Question: I'm using Aptana 3. I'm selecting some fragment of code ('innerHTML') and I want search for it in files using shortcut 'Ctrl+H'. But then some tooltip is showing, and I have to press '2' key to get search dialog. How turn it off? I want seach dialog just after 'Ctrl + H'.

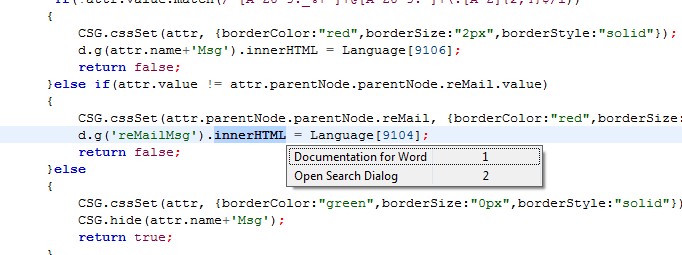
Answer: It's because a javascript ruble command 'Documentation for Word' is bound to Ctrl+H and so is the Eclipse 'Open Search Dialog'. You can try changing one of the two bindings:
For Open Search Dialog, go to Preferences > General > Keys and change the binding.
For the ruble command, you'd need to pull down a copy of the bundle and edit the command's binding. Commands > Javascript > Edit this Bundle, then open commands/documentation_for_word.rb and edit it.